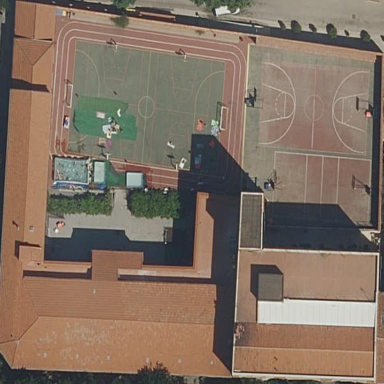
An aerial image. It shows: School.